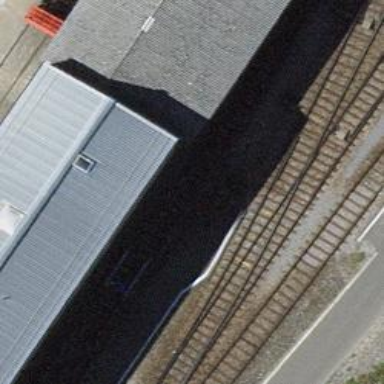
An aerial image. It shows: Single-track railway yard.